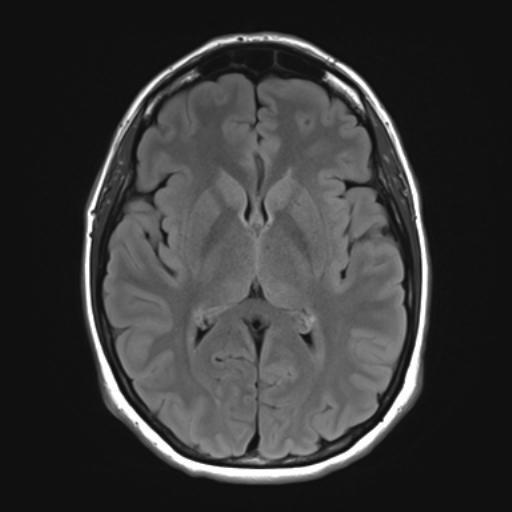
Label: notumor